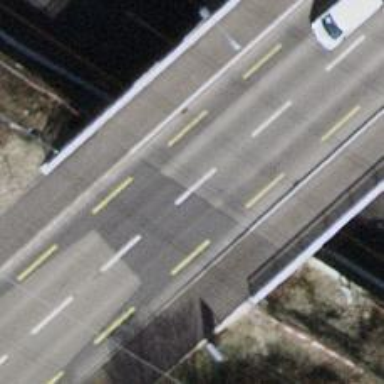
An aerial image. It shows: Primary highway bridge with asphalt surface. It has separate sidewalk and advisory cycle lane.